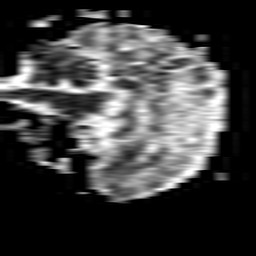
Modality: ADC
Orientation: sagittal
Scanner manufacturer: philips
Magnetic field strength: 1.5 T
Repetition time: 3.409 s
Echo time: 0.06922 s